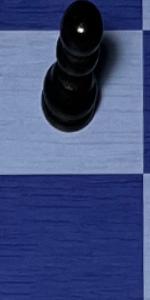
Label: Empty